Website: crate-barrel
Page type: newsletter-management
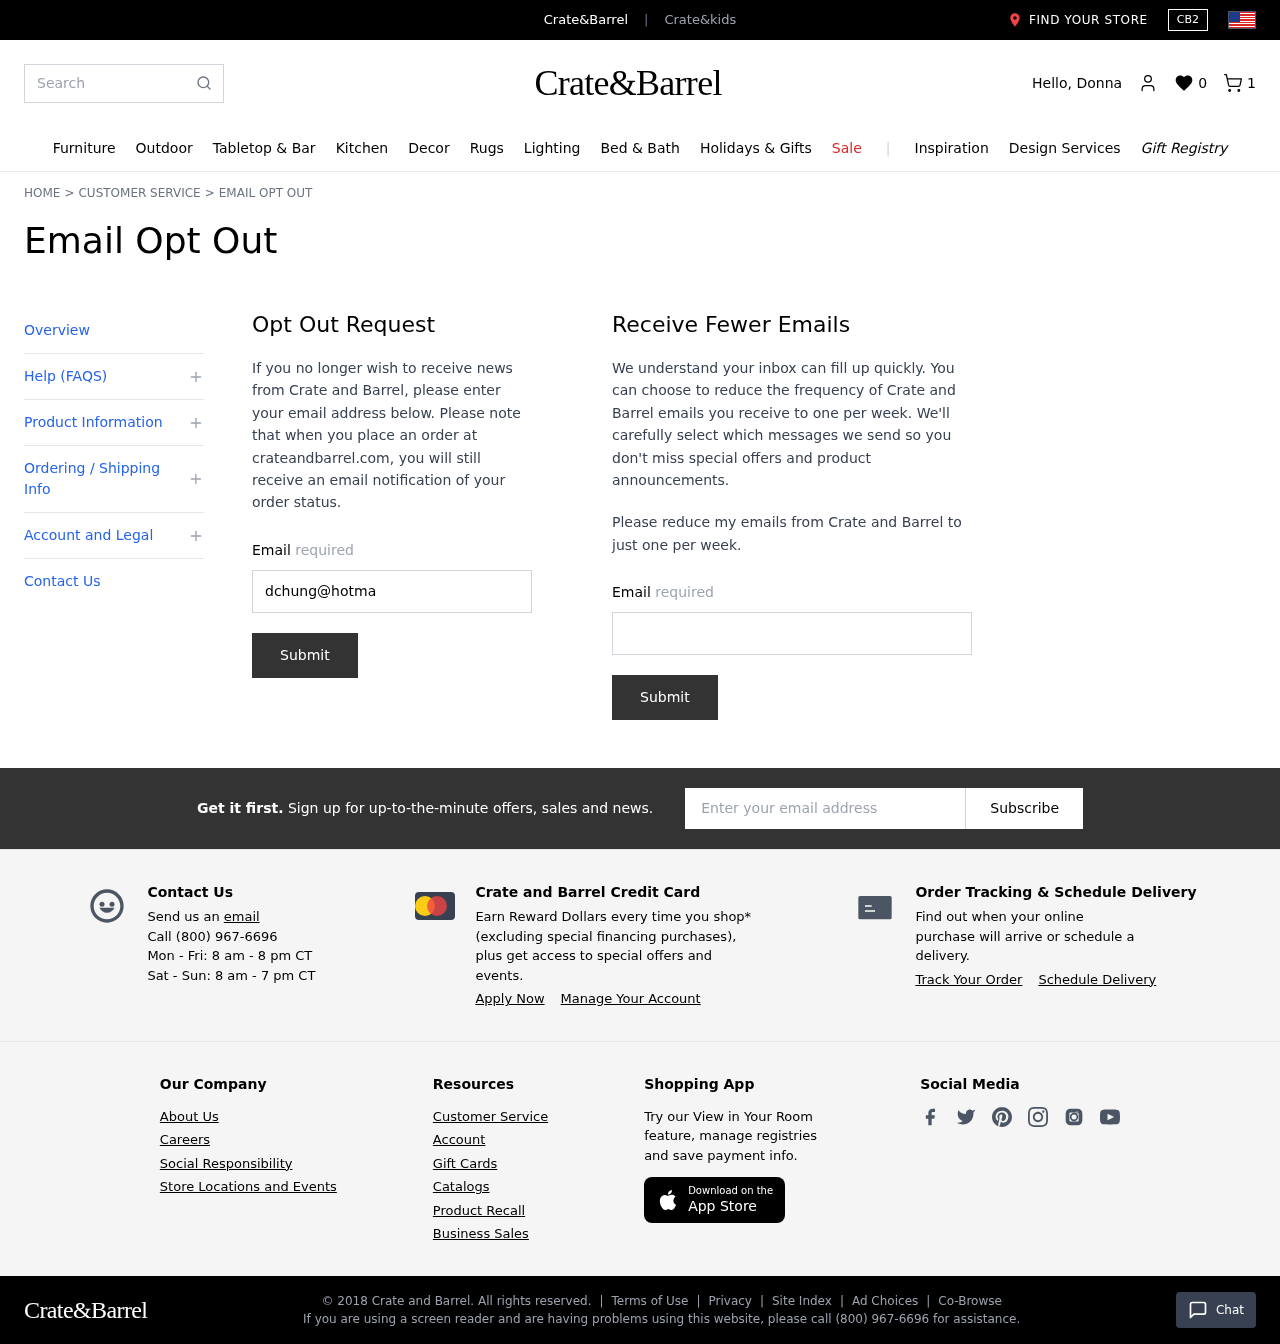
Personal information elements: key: PII_EMAIL
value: dchung@hotmail.com
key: PII_EMAIL2
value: dchung@hotmail.com
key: PII_EMAIL3
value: dchung@hotmail.com
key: PII_FIRSTNAME
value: Donna
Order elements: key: ORDER_NUM_ITEMS
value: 1
Search elements: key: HEADER_SEARCH
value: Search
Other elements: key: WISHLIST_COUNT
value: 0